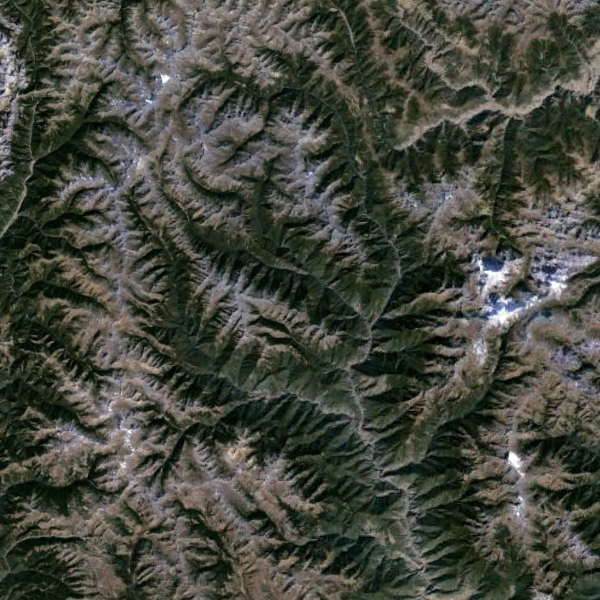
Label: Mountain